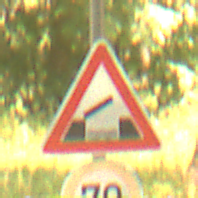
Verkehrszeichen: BeweglicheBruecke
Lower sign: Geschwindigkeit70
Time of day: Midday
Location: Outdoor (Nature)
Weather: PartlyCloudy
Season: NotSpecified
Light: Natural